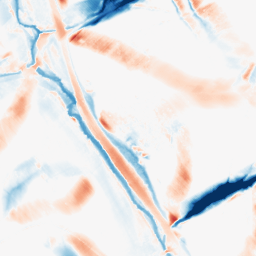
Category: morphological
Decomposition family: morphological_diamond
Decomposition parameters: operation: average
radius: 20
Upsampling method: bilinear
Upsampling parameters: scale: 2
Upsampling scale: 2